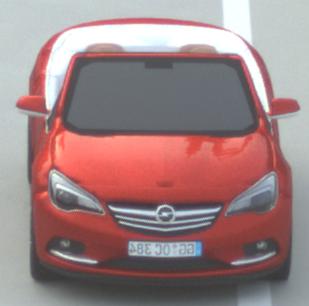
Make: Opel
Model: Cascada 1.4 Turbo
Detailed model: Cascada
Model produced from: 2013/03
Model produced until: 2015/01
Doors: 2
Color: red
Road condition: dry road
Daytime: morning or afternoon
Contrast: low contrast